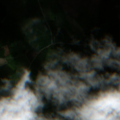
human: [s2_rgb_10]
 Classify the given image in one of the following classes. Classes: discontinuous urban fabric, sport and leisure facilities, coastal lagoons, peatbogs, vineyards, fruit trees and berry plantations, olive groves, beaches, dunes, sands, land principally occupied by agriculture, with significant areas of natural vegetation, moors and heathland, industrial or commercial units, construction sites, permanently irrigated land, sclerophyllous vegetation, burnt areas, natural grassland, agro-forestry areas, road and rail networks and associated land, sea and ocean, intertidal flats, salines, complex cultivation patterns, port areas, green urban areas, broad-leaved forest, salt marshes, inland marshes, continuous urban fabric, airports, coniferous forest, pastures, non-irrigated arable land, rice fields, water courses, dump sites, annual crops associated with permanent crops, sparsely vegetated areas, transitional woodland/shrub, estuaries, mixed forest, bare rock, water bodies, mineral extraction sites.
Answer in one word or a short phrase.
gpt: land principally occupied by agriculture, with significant areas of natural vegetation, broad-leaved forest, coniferous forest, mixed forest, transitional woodland/shrub